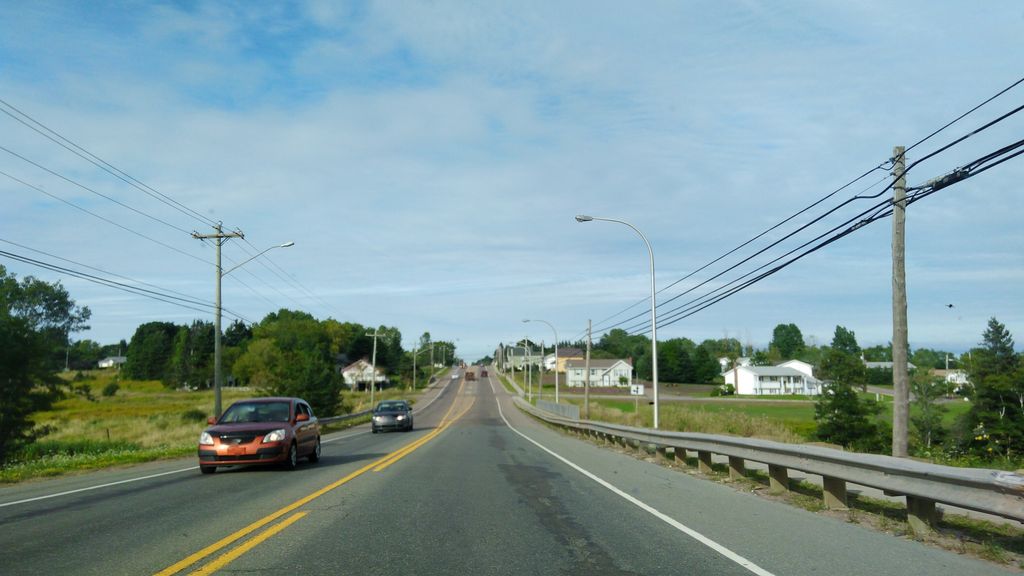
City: charlottetown